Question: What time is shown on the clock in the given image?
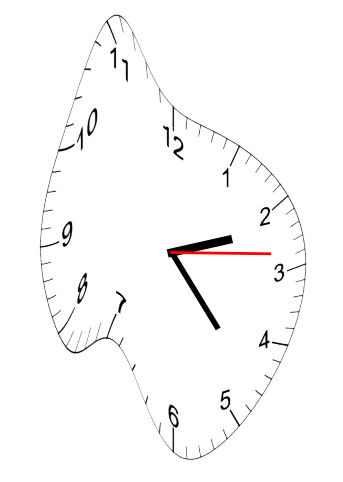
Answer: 02:23:14